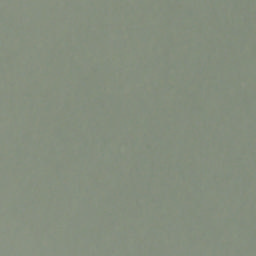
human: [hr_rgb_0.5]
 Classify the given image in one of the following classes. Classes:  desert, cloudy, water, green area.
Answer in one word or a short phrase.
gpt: cloudy